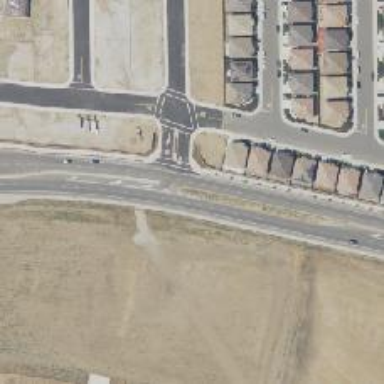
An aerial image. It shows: Secondary link road.